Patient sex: M
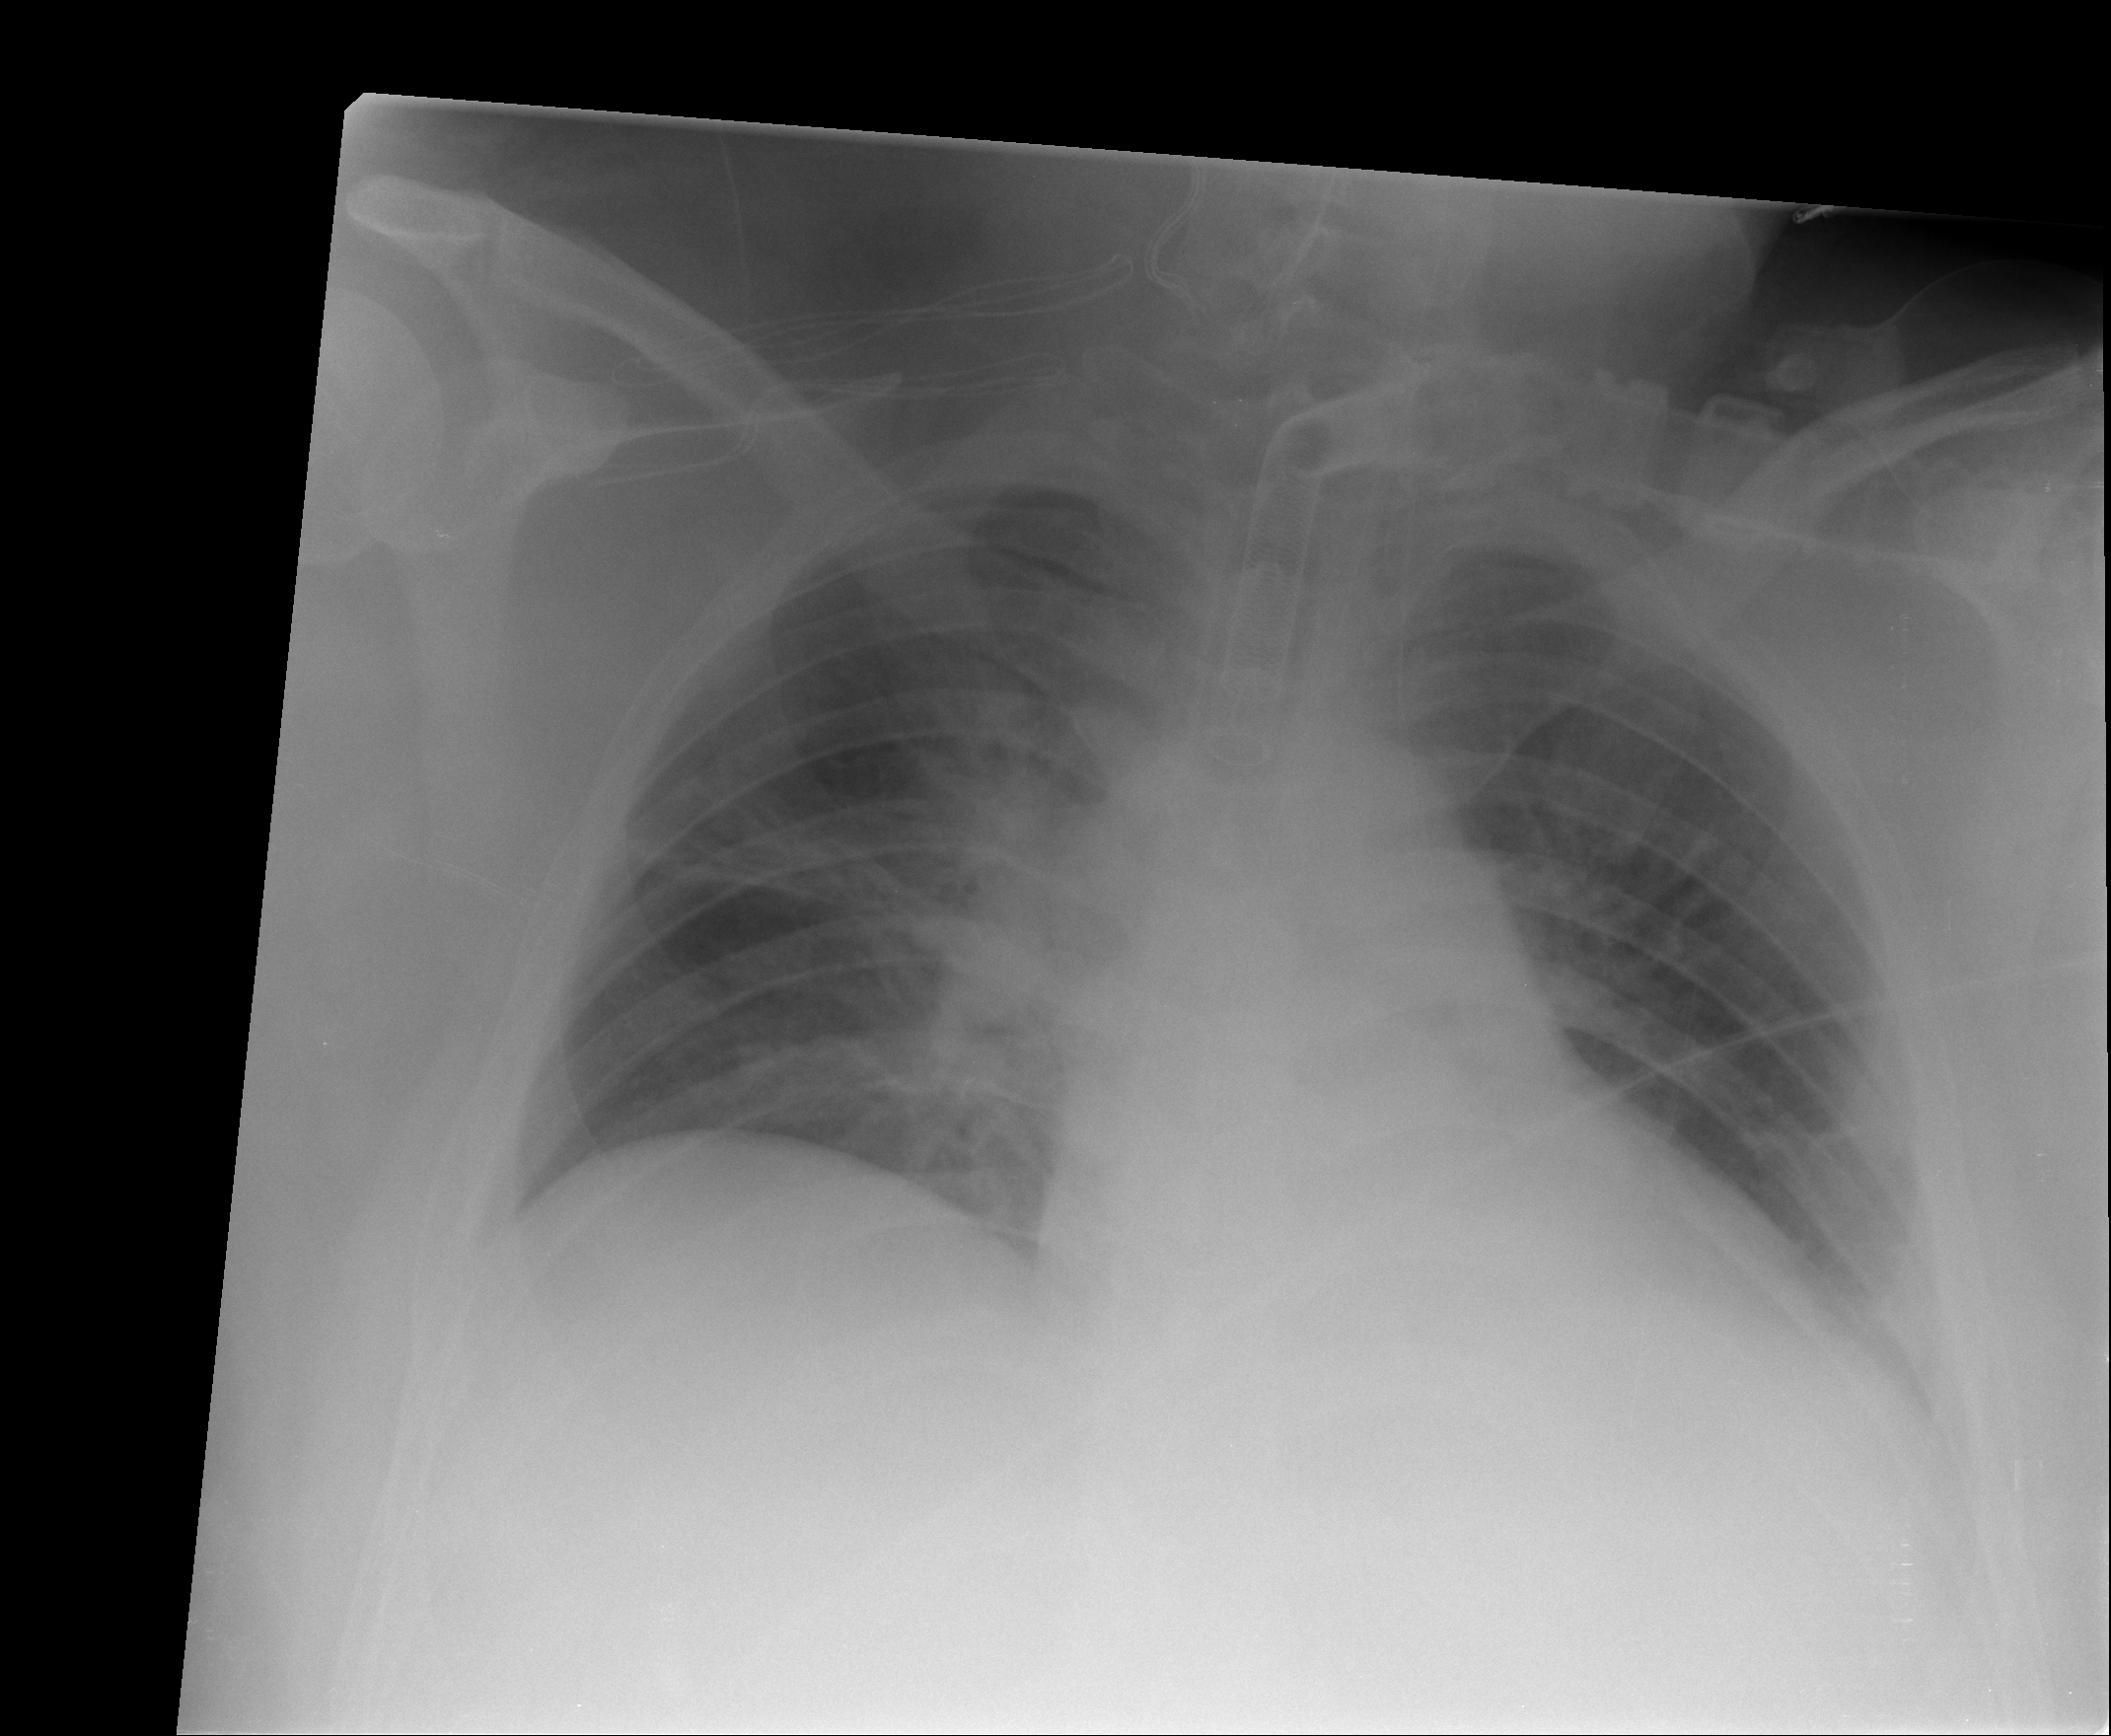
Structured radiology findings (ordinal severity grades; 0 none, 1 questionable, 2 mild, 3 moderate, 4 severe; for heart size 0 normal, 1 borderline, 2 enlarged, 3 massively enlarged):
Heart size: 0
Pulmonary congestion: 2
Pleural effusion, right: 0
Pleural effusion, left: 2
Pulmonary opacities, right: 2
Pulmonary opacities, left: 0
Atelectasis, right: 2
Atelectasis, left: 2